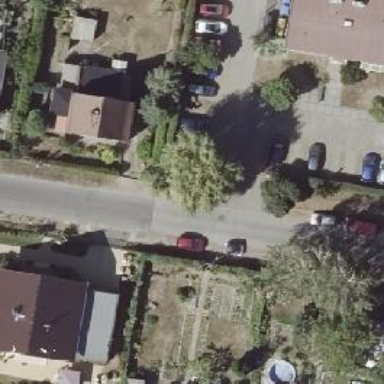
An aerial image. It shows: Driveway on the left side with service road.